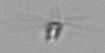
Label: Calciopappus